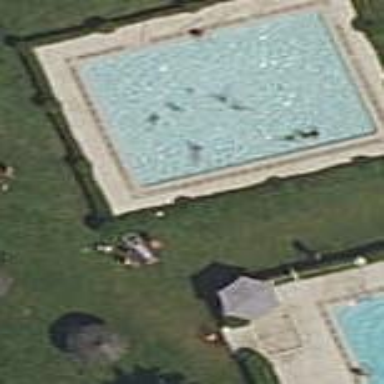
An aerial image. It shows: Swimming pool located in leisure land.